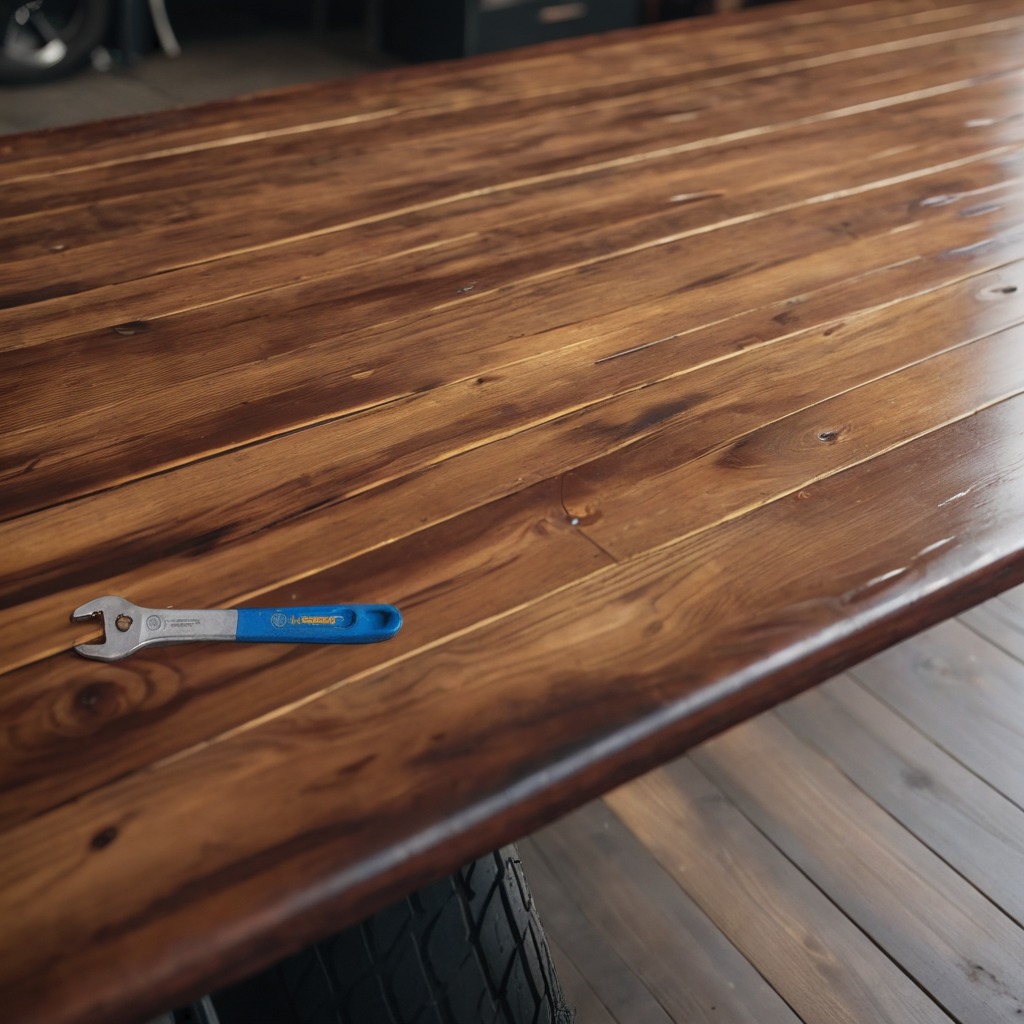
An wrench lies on an oil-spilled wooden table in a vintage motorcycle garage.